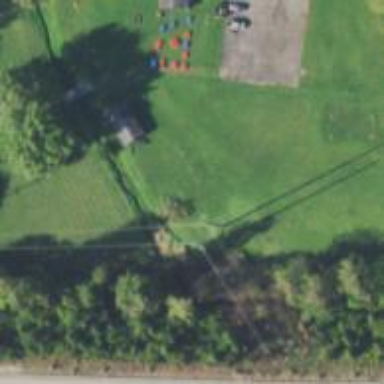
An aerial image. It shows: Power pole.